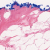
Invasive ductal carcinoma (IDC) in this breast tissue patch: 0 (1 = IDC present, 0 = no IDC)